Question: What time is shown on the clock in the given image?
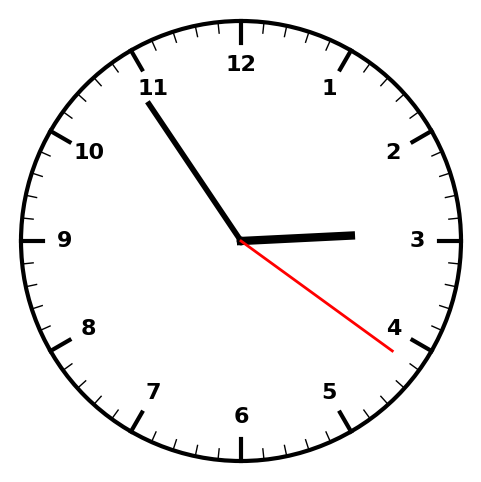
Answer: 02:54:21